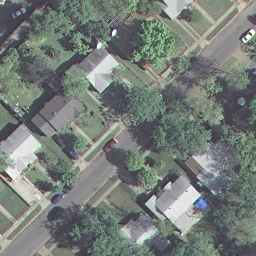
Label: residential